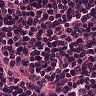
Metastatic tissue present: no